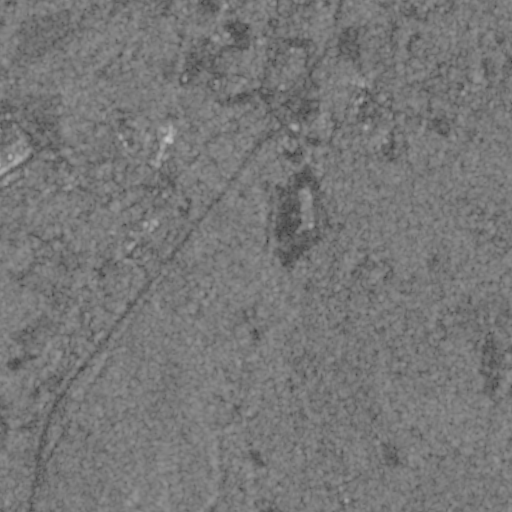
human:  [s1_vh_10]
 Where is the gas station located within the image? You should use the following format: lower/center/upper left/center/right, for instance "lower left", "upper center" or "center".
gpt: The gas station is located in the upper center of the image.
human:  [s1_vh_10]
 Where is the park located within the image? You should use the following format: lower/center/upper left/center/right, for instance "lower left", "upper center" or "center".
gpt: The park is located in the upper center of the image.
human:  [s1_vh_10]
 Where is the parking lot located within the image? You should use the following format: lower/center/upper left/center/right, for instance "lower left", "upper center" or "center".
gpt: The parking lot is located in the upper right of the image.
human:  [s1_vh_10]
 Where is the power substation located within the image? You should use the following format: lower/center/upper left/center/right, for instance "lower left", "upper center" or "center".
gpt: The power substation is located in the upper center of the image.
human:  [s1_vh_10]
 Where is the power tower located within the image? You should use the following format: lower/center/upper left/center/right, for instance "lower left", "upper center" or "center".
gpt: The power tower is located in the upper left of the image.
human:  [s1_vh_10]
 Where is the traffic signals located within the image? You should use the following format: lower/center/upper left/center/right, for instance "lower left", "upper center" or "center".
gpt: The traffic signals is located in the upper center of the image.
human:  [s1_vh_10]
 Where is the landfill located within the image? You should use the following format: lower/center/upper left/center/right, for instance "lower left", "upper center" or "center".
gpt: There is no landfill in the image.

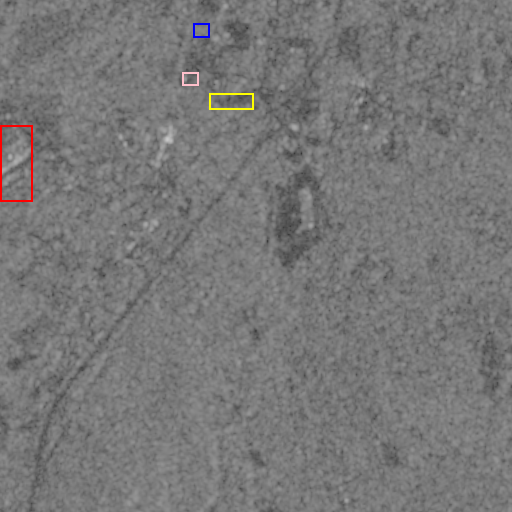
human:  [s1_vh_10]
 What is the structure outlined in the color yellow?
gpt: The structure outlined in yellow is a park.
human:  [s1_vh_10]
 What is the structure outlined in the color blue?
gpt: The structure outlined in blue is a power substation.
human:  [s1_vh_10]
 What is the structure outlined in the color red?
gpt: The structure outlined in red is a building.
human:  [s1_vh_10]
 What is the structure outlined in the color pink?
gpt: The structure outlined in pink is a building.
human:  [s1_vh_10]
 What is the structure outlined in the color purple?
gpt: There is no purple outline.